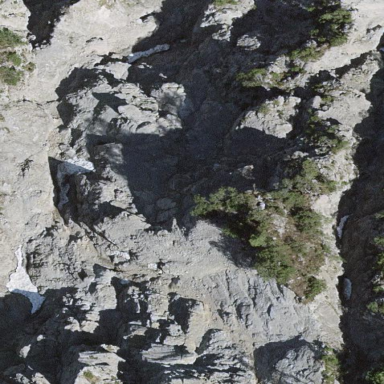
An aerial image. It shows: Natural scree.